Chest X-ray:
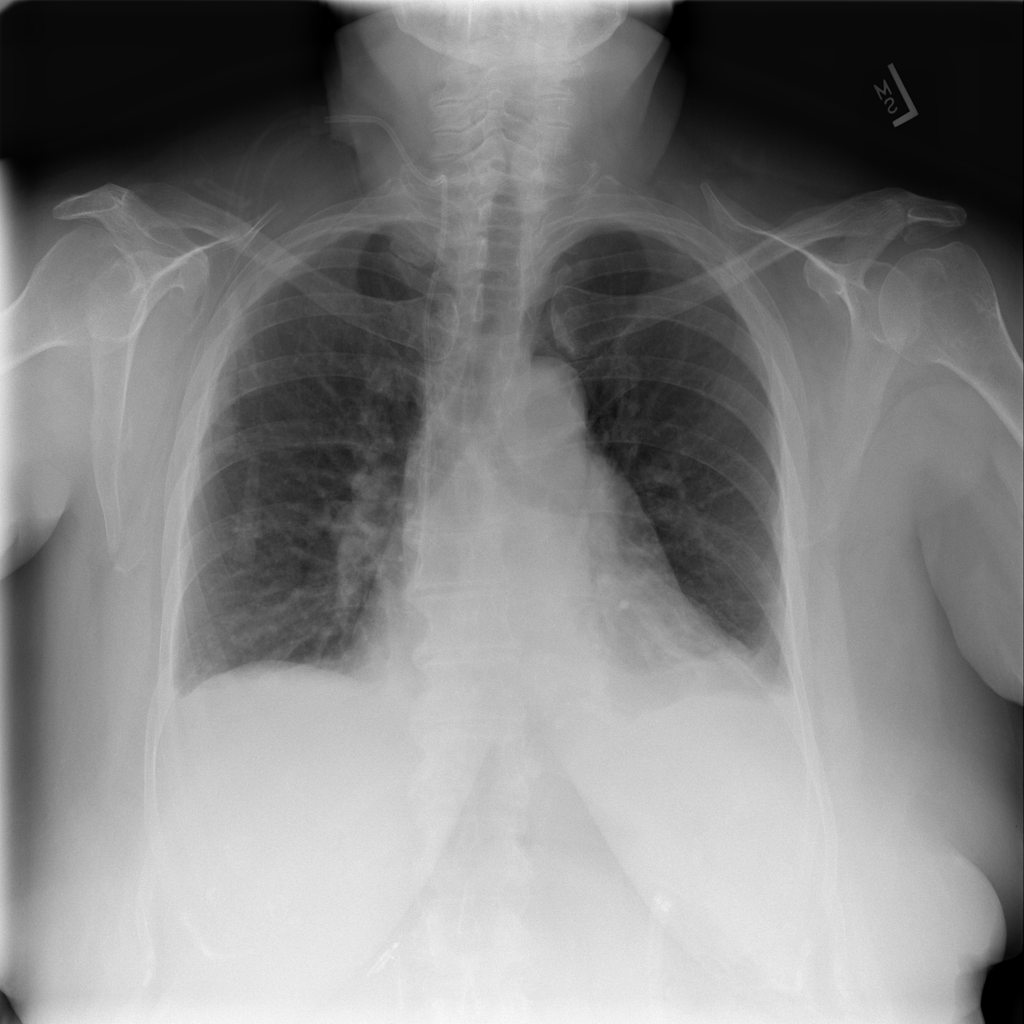
Findings: Consolidation, Effusion
No abnormal finding: no